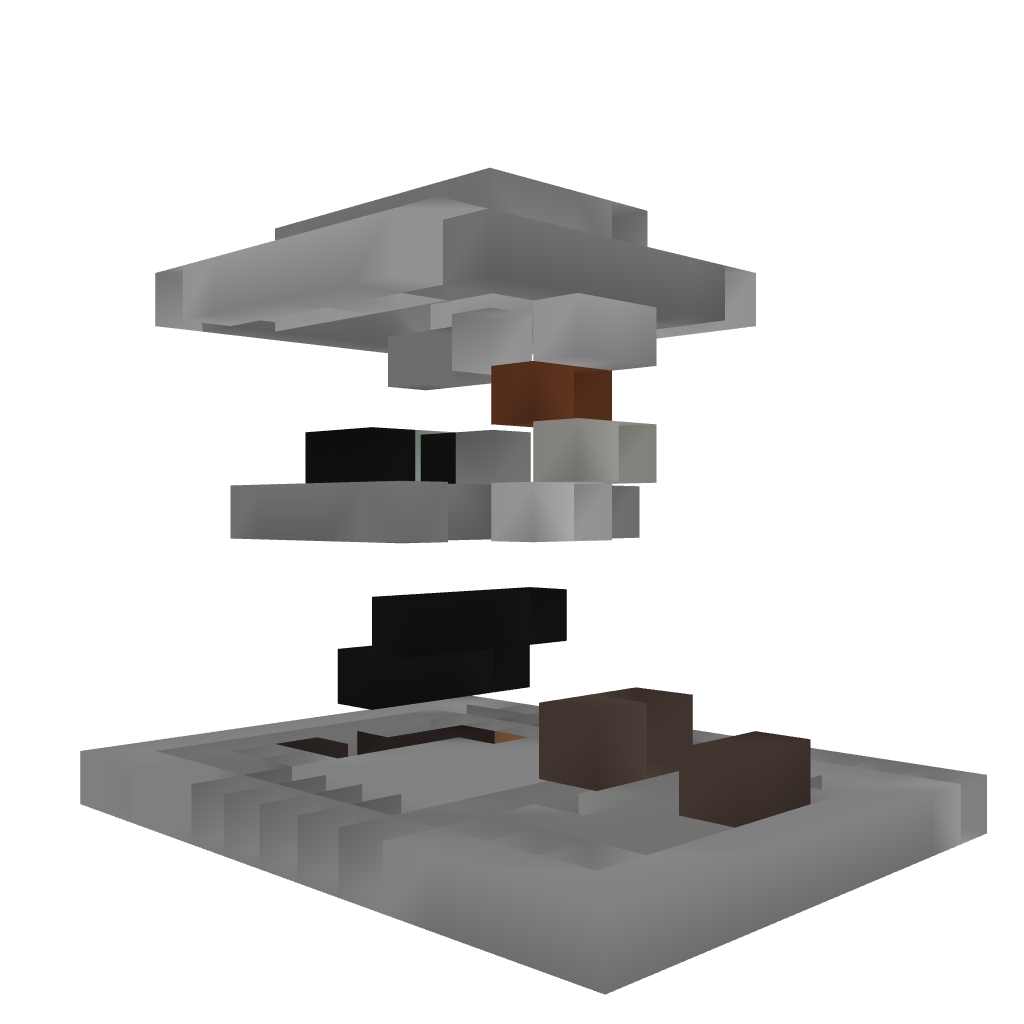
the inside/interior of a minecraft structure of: Skin - Chicken Factory